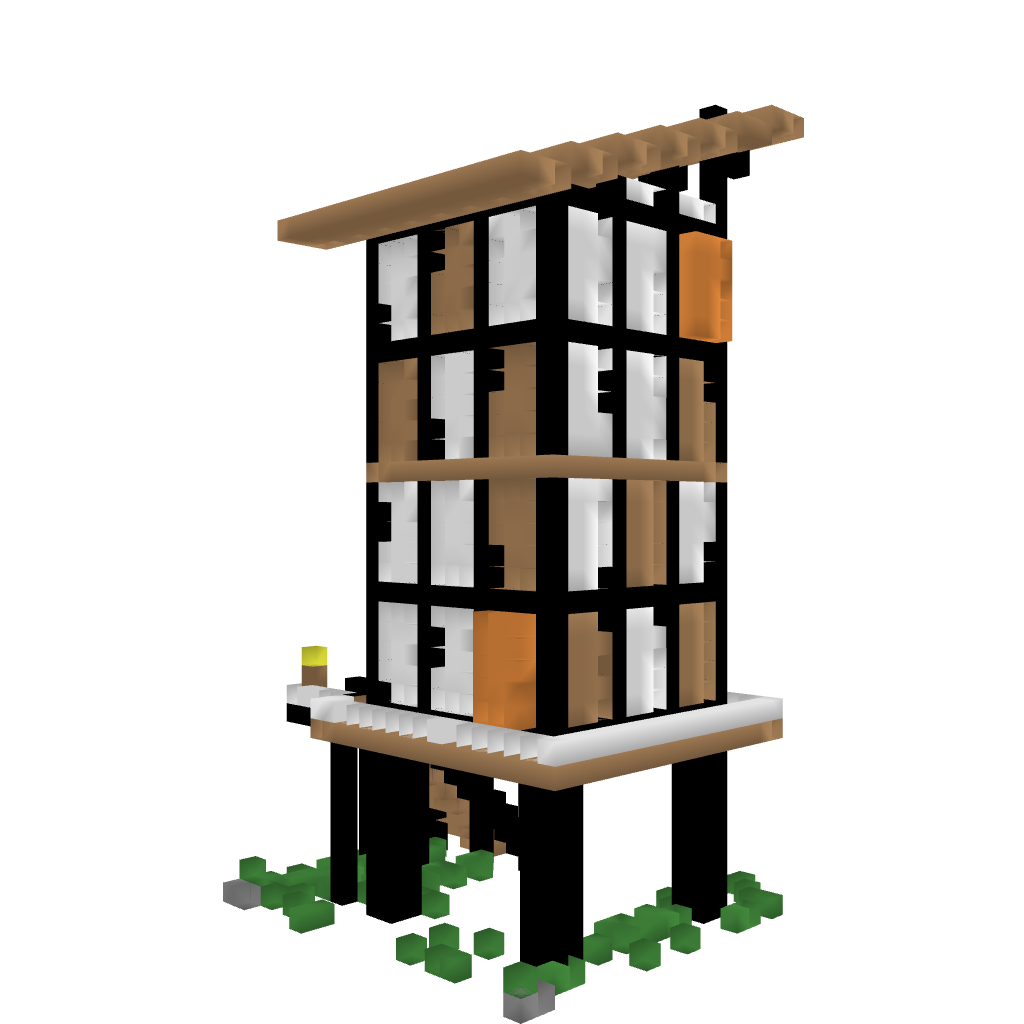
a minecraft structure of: High Stand Modern House high quality